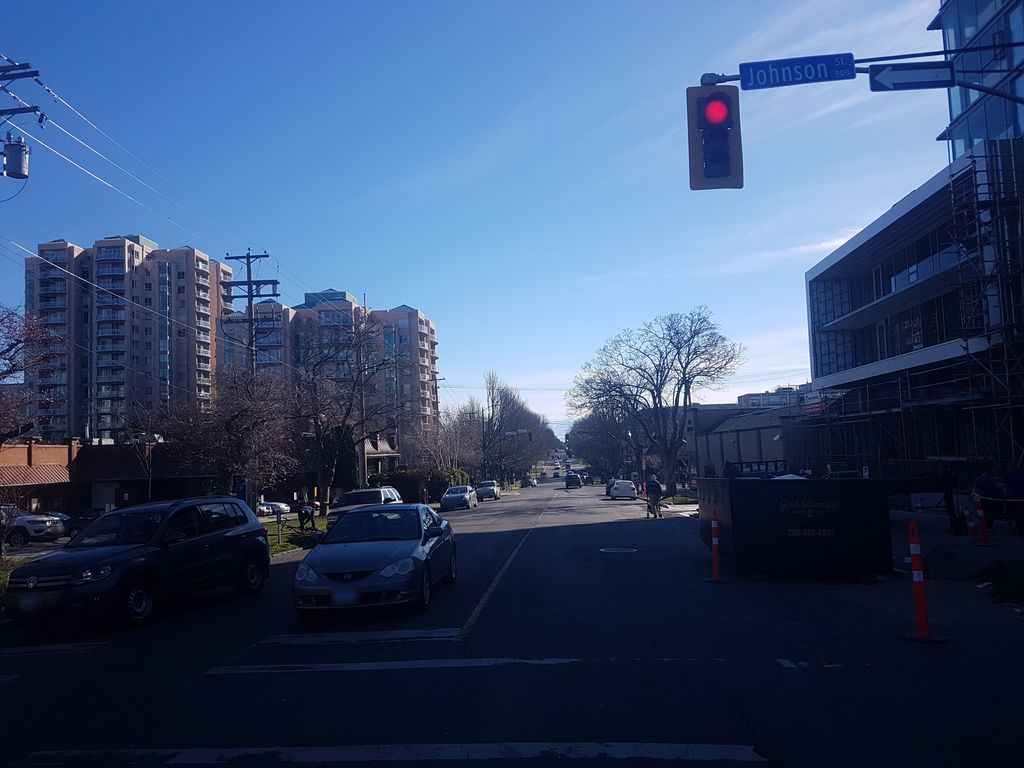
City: victoria